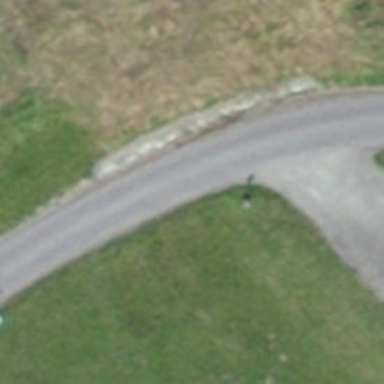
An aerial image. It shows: Unclassified road with asphalt surface.